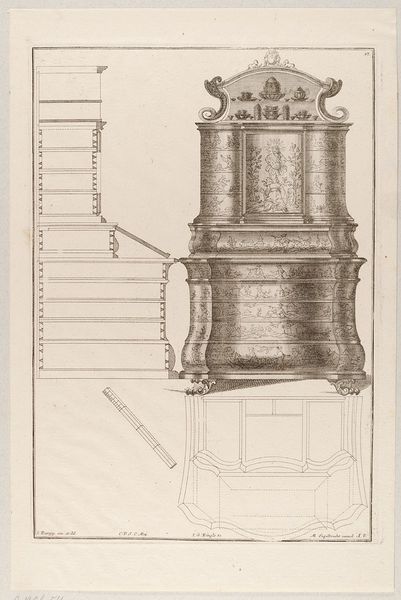
Titel: Querschnitt, Grund- und Aufriss eines Sekretärs
Künstler: Johann Rumpp
Standort: Hamburg
Institution: Museum für Kunst und Gewerbe Hamburg
Schlagwörter: rokoko, schrank, grafik, graphik, fotografie, photographie, druckgraphik, druckgrafik, stich, kunstgewerbe, laubwerk, blattwerk, kupferstich, kunsthandwerk, hausrat, bandelwerk, reproduktionen, industriedesign, druckerzeugnisse, möbel, sekretär, ornamentstich, vorlageblätter